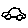
Label: car